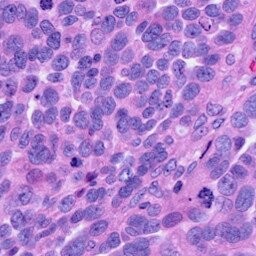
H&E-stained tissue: Ovarian